Field crop: maize
Growth stage: 1
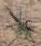
Species: salsola